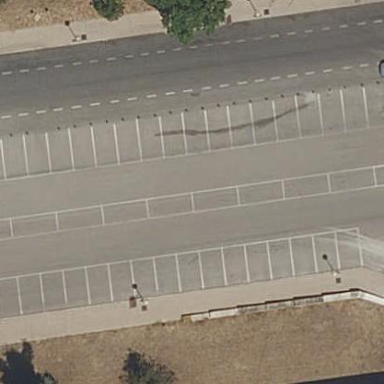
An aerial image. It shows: Parking area with asphalt surface.